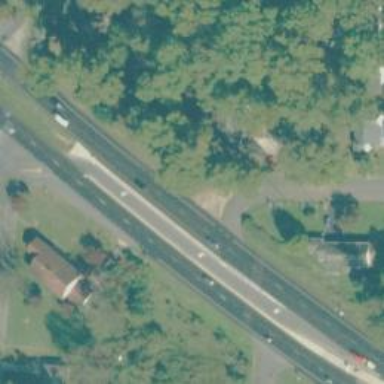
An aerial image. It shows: Trunk link highway.